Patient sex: F
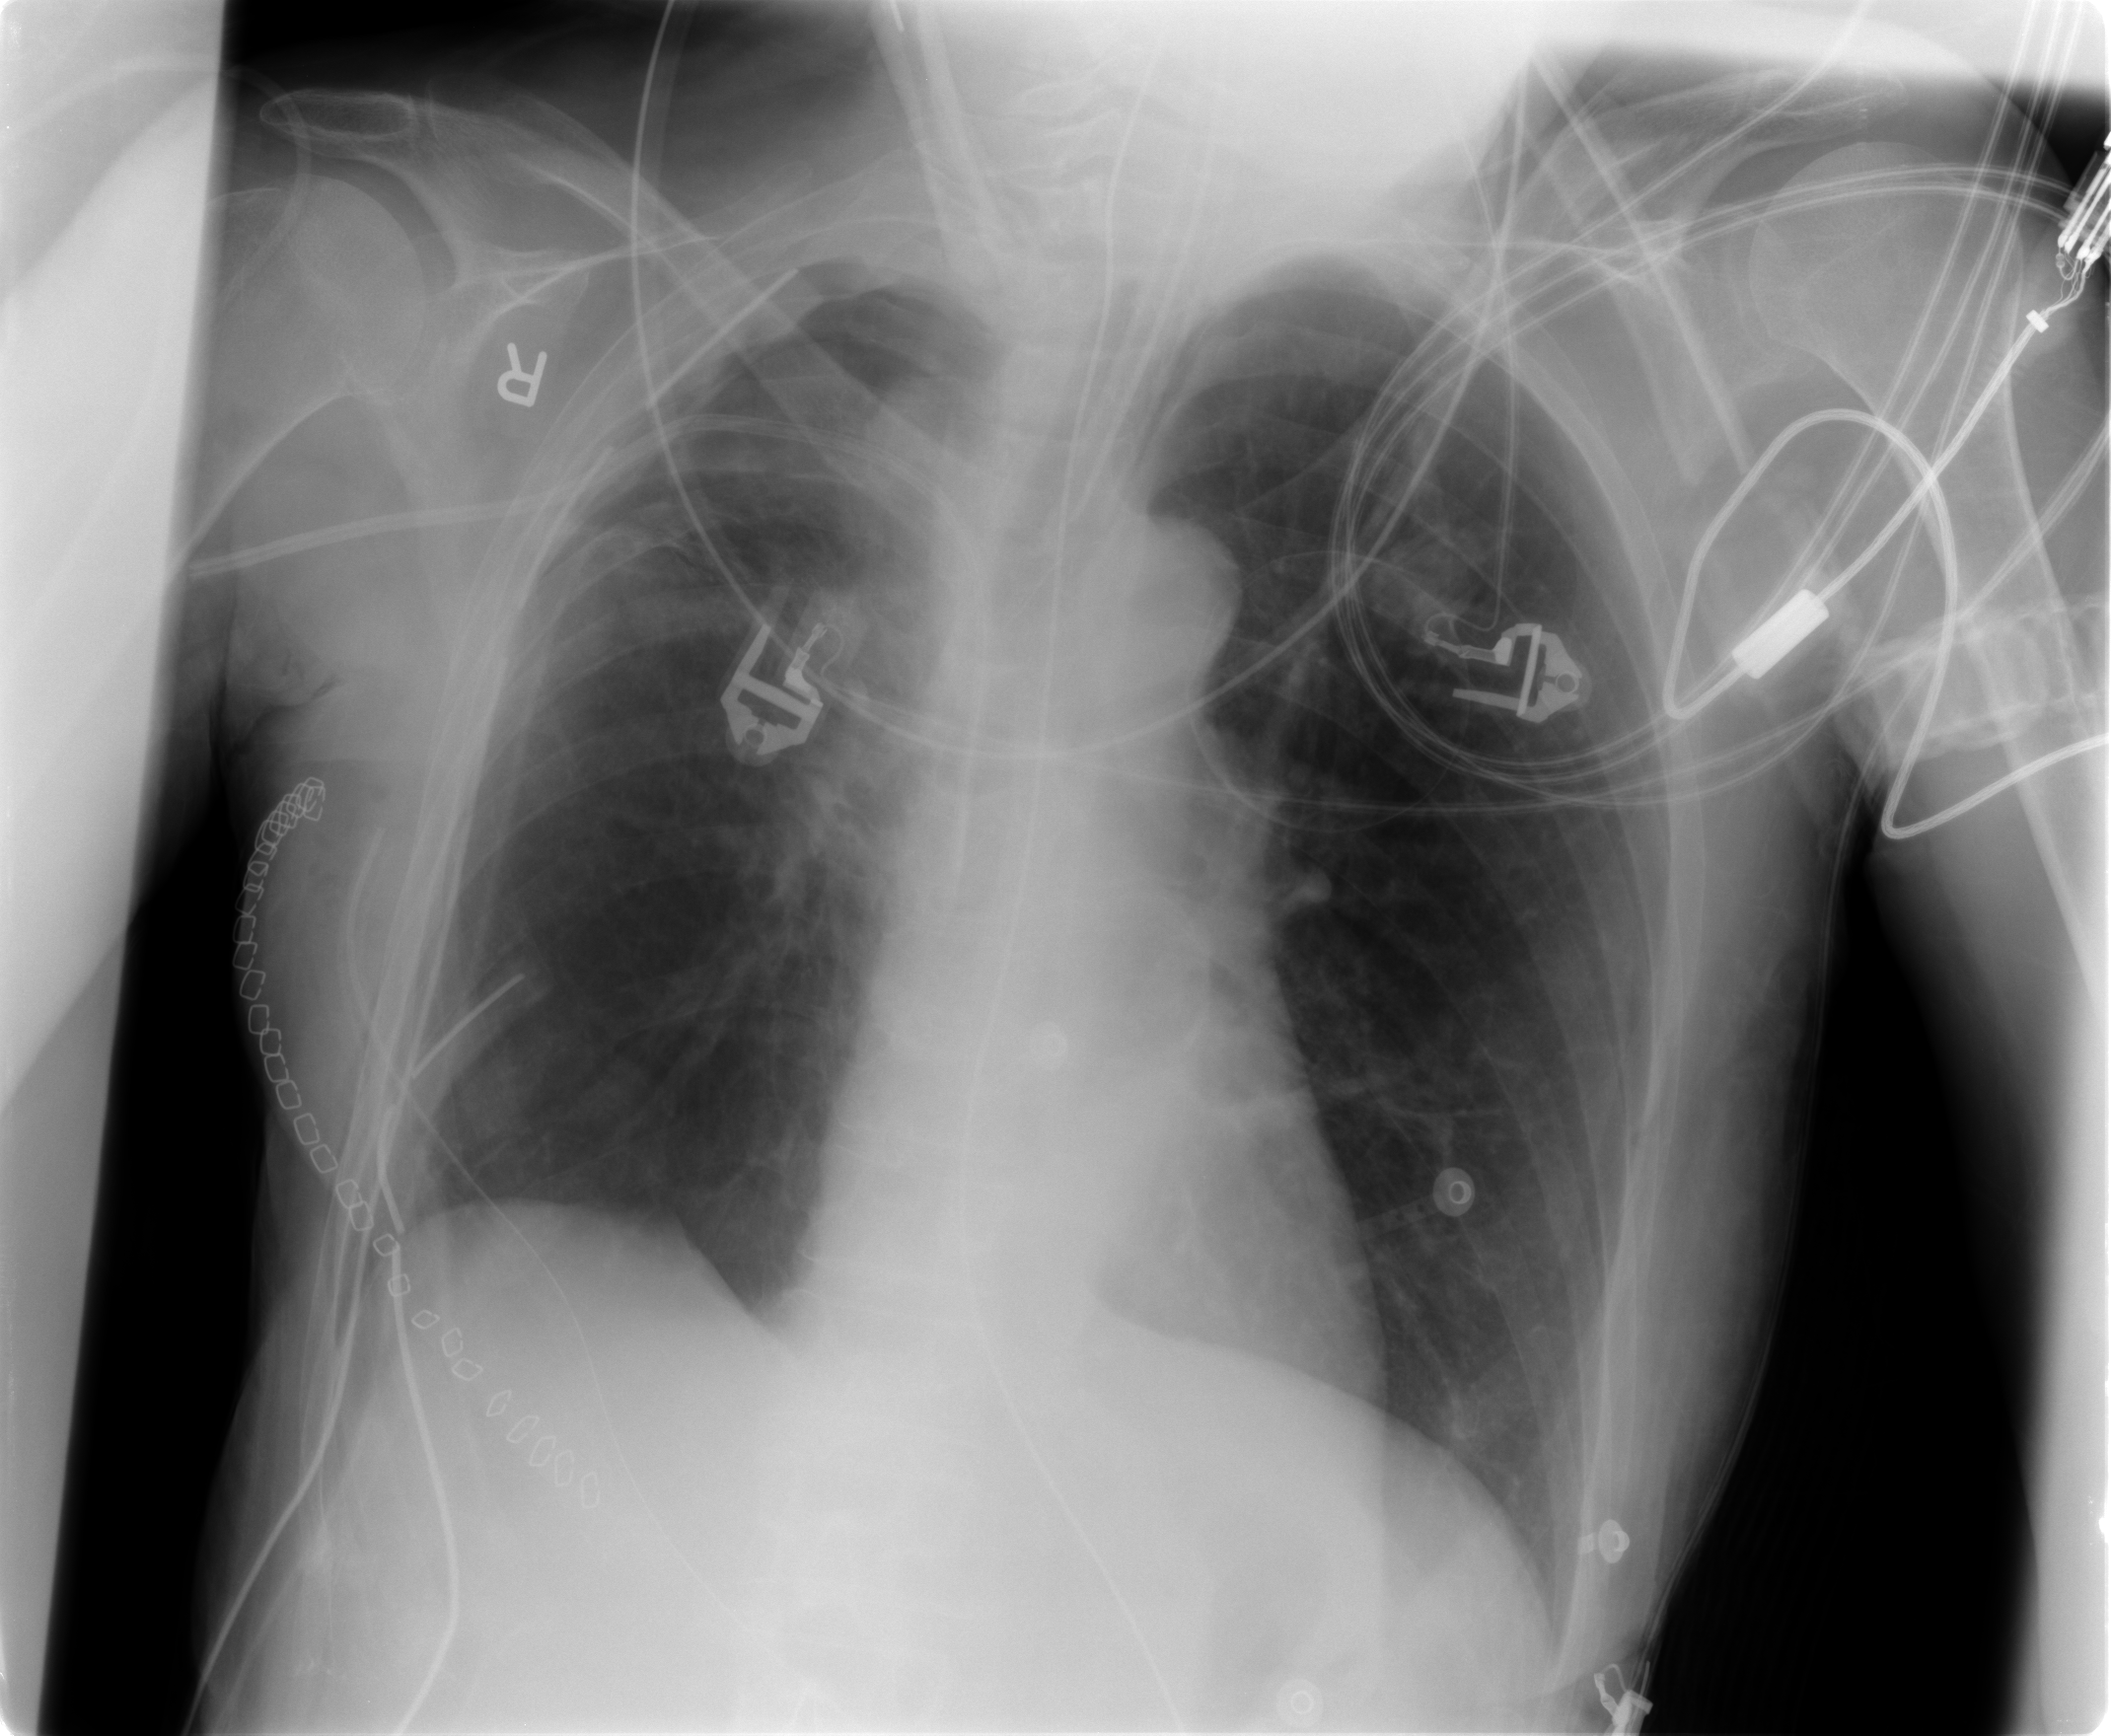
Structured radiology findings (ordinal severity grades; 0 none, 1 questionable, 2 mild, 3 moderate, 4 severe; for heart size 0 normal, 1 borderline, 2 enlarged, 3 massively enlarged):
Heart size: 0
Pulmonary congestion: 0
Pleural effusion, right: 0
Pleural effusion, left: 0
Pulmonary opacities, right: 0
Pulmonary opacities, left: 0
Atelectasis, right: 2
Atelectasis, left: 2